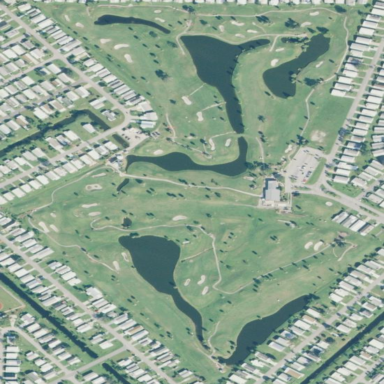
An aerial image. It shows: Golf course.